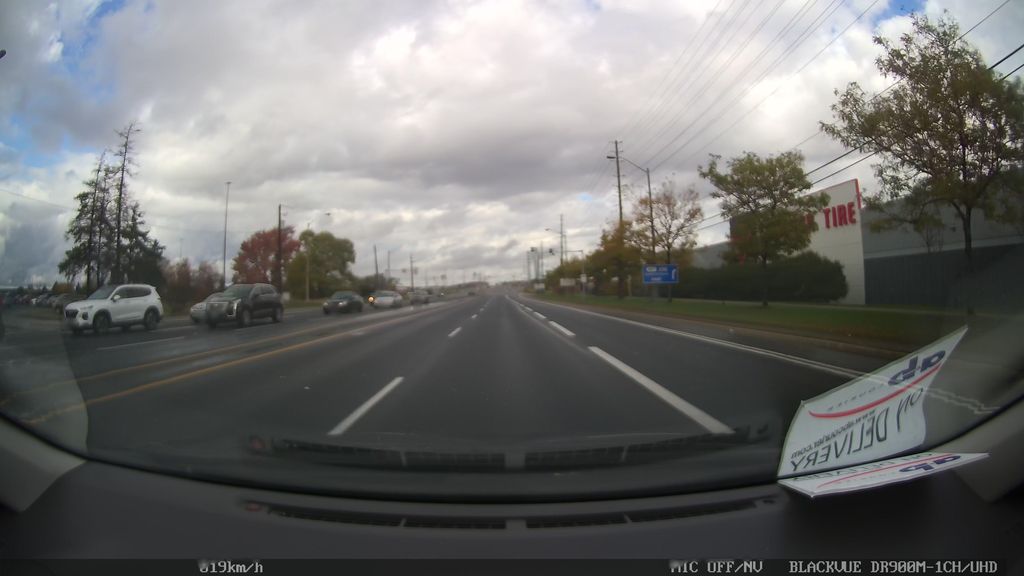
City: toronto